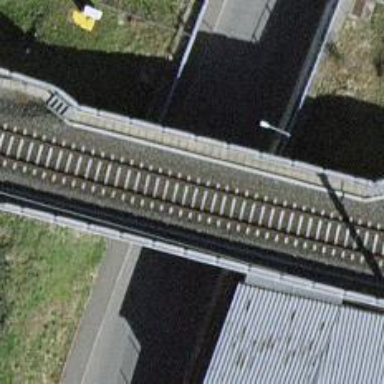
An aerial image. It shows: Bridge over electrified railway track with main line and contact line.